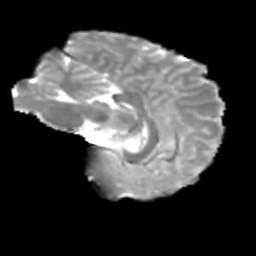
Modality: T2w
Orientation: sagittal
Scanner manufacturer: siemens
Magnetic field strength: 3 T
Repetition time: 4 s
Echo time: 0.0594 s